Field crop: tomato
Growth stage: 2
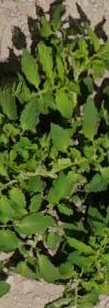
Species: tomato